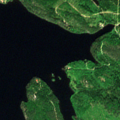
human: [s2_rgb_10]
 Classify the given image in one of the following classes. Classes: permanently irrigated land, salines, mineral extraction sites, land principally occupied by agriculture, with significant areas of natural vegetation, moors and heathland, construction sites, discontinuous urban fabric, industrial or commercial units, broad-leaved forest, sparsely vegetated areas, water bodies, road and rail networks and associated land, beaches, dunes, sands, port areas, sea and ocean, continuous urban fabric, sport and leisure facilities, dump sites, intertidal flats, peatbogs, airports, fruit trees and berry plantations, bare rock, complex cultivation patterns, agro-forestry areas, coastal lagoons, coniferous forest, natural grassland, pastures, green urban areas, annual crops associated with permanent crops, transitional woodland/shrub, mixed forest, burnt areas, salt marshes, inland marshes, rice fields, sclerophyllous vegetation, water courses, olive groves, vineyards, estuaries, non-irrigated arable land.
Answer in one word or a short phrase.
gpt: mixed forest, water bodies